Field crop: maize
Growth stage: 2
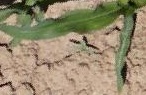
Species: maize